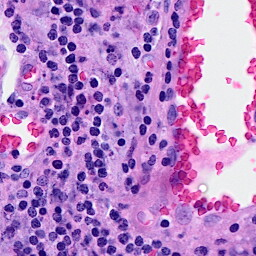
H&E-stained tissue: Breast